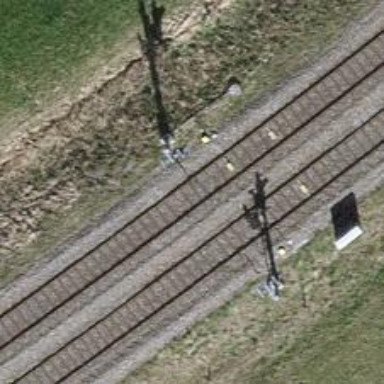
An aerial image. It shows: Single-track railway with electrified contact lines.